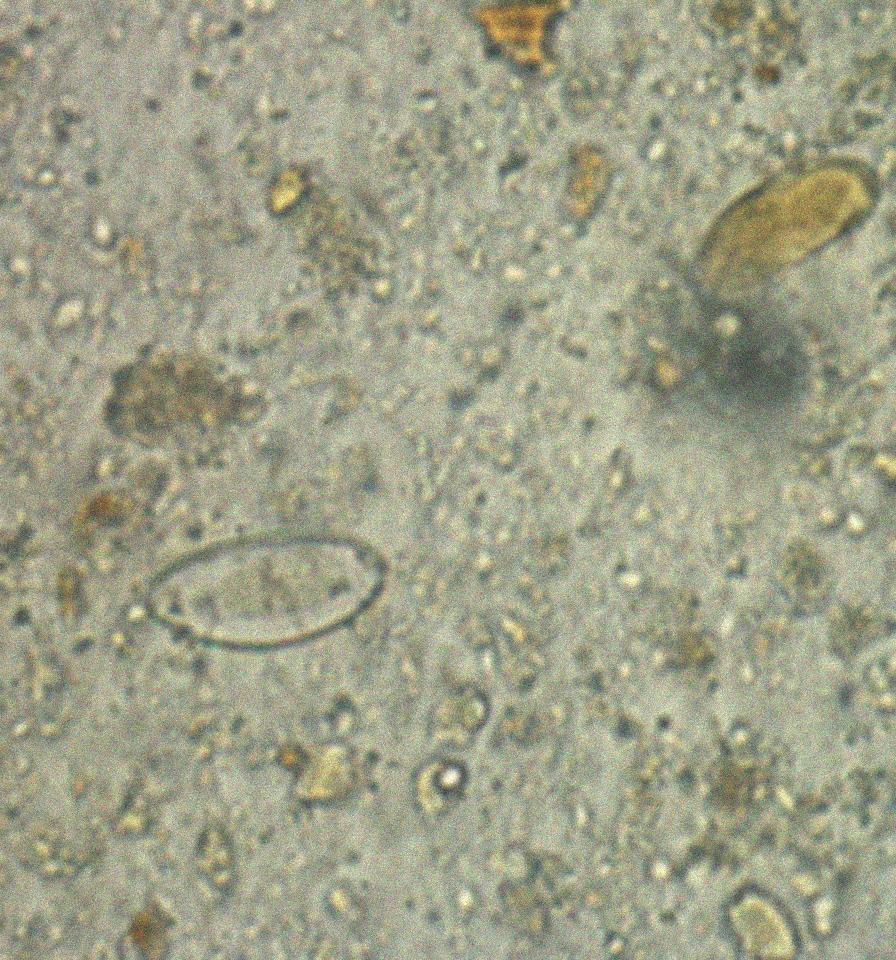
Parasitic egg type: Enterobius vermicularis